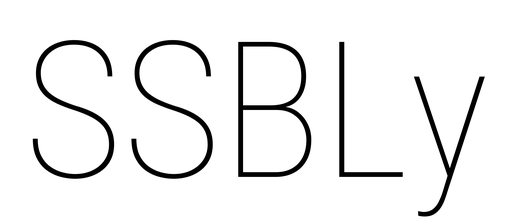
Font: Roboto_Condensed_Thin